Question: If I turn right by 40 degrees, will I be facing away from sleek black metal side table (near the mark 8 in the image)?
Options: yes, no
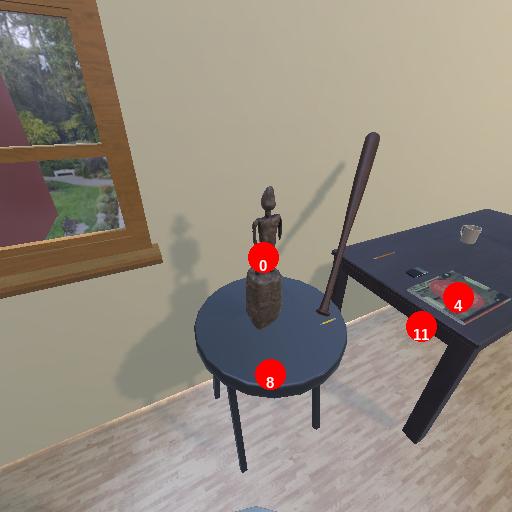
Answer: yes